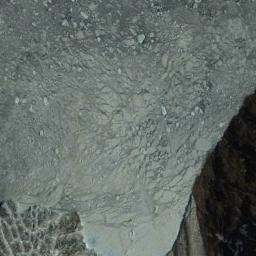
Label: sea_ice